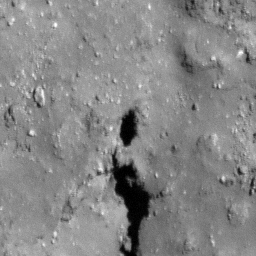
Pit: Tharp 1b
Host crater: Tharp
Host type: impact_melt
Lunar coordinates: latitude -30.6, longitude 145.684